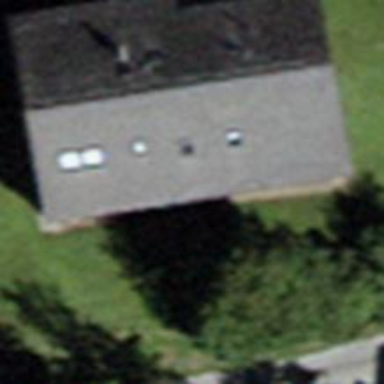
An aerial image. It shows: Gabled building with roof oriented along its structure.